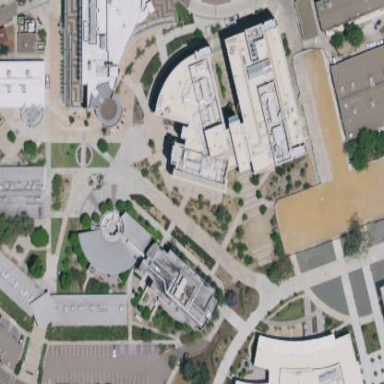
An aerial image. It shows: College building.